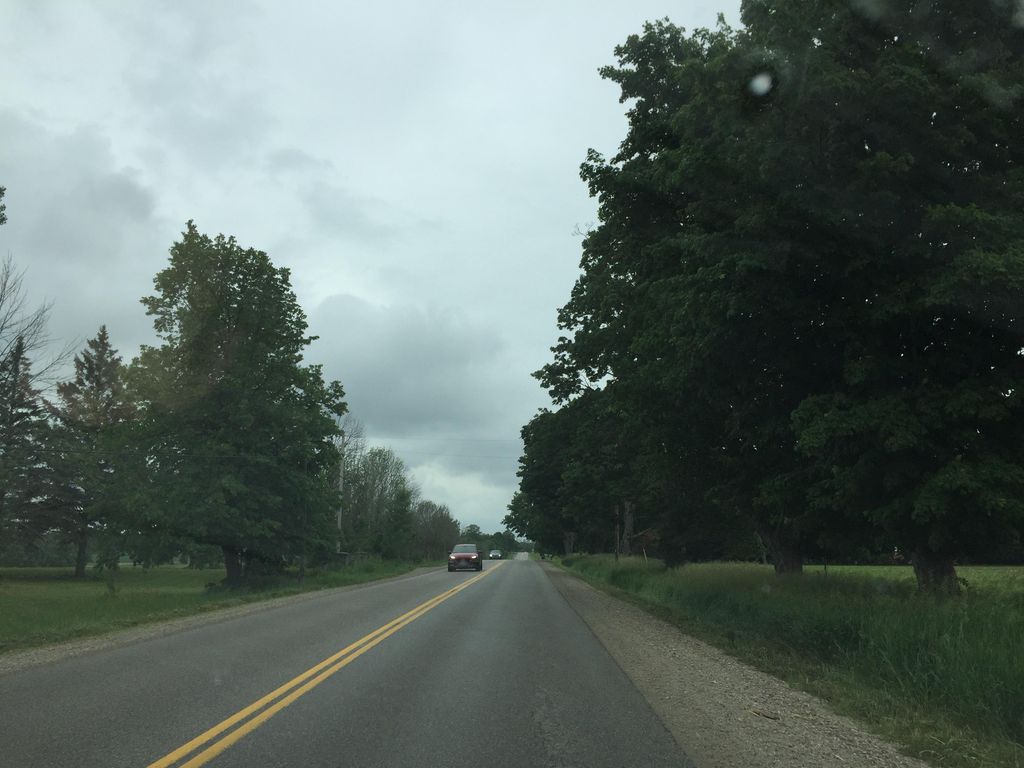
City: kitchener-waterloo